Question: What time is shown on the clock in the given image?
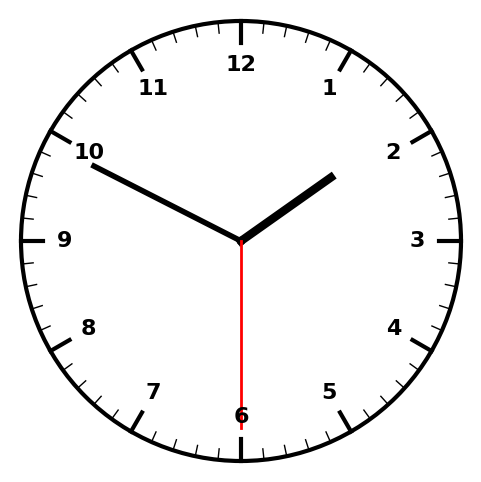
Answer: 01:49:30